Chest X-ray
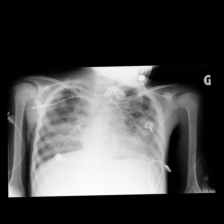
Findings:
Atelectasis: positive
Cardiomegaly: negative
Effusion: negative
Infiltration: positive
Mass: negative
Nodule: negative
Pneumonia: positive
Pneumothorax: negative
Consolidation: positive
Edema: positive
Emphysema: negative
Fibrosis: negative
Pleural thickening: negative
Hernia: negative